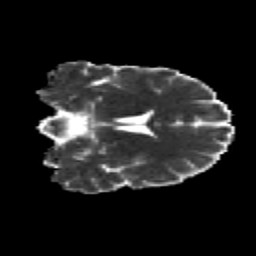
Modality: MD
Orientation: coronal
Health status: healthy
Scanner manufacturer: siemens
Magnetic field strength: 3 T
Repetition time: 12 s
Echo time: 0.092 s